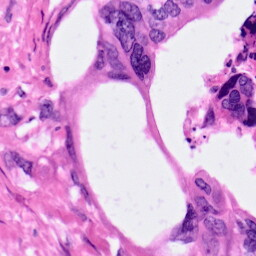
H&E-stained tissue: Pancreatic